Question: In a R Sweave file (.Rnw), when I compile the PDF using knitr, there are unwanted printing. Its hard to explain exactly whats going on. I'm thinking that it's a result of using the data.table package and dplyr package but I haven't been able to find any other examples of this. However, I'm not even exactly sure what I could search for.
Here's a screenshot of the issue:

I honestly don't really know what else to say except that I would like to figure out how to get rid of it. If someone thinks this is a simple problem, instead of just downvoting, could you point me in the right direction of where to do some research on this?
'''
\documentclass[11pt]{article}
\usepackage[sc]{mathpazo}
\usepackage[T1]{fontenc}
\usepackage{geometry}
\geometry{verbose,tmargin=2cm,bmargin=2cm,lmargin=2cm,rmargin=2cm}
\setcounter{secnumdepth}{2}
\setcounter{tocdepth}{2}
\setlength{\parindent}{0in}
\usepackage{url}
\usepackage[unicode=true,pdfusetitle,
bookmarks=true,bookmarksnumbered=true,bookmarksopen=true,bookmarksopenlevel=2,
breaklinks=false,pdfborder={0 0 1},backref=false,colorlinks=false]
{hyperref}
\hypersetup{
pdfstartview={XYZ null null 1}}
\usepackage{breakurl}
\usepackage{longtable}
\begin{document}
<<setup, include=FALSE, cache=FALSE>>=
library(knitr)
library(stringr)
library(RODBC)
library(plyr)
library(reshape2)
library(ggplot2)
library(grid)
library(data.table)
rw1 <- c("File1", "File1", "File1", "File2", "File2", "File2", "File3", "File3", "File3", "File1", "File1", "File1", "File2", "File2", "File2", "File3", "File3", "File3", "File1", "File1", "File1", "File2", "File2", "File2", "File3", "File3", "File3")
rw2 <- c("0.01", "0.01", "0.01", "0.01", "0.01", "0.01", "0.01", "0.01", "0.01", "0.02", "0.02", "0.02", "0.02", "0.02", "0.02", "0.02", "0.02", "0.02", "0.03", "0.03", "0.03", "0.03", "0.03", "0.03", "0.03", "0.03", "0.03")
rw3 <- c("Time", "Size", "Final", "Time", "Size", "Final", "Time", "Size", "Final", "Time", "Size", "Final", "Time", "Size", "Final", "Time", "Size", "Final", "Time", "Size", "Final", "Time", "Size", "Final", "Time", "Size", "Final")
rw4 <- c(123, 456, 789, 312, 645, 978, 741, 852, 963, 369, 258, 147, 753, 498, 951, 753, 915, 438, 978, 741, 852, 963, 369, 258, 147, 753, 498)
rw5 <- c("01/01/12", "01/01/12", "01/01/12", "01/01/12", "01/01/12", "01/01/12", "01/01/12", "01/01/12", "01/01/12", "01/01/12", "01/01/12", "01/01/12", "01/01/12", "01/01/12", "01/01/12", "01/01/12", "01/01/12", "01/01/12", "01/01/12", "01/01/12", "01/01/12", "01/01/12", "01/01/12", "01/01/12", "01/01/12", "01/01/12", "01/01/12")
rw6 <- c(1, 1, 1, 1, 1, 1, 1, 1, 1, 2, 2, 2, 2, 2, 2, 2, 2, 2, 3, 3, 3, 3, 3, 3, 3, 3, 3)
rw7 <- c("Iteration", "Iteration", "Iteration", "Iteration", "Iteration", "Iteration", "Iteration", "Iteration", "Iteration", "Iteration", "Iteration", "Iteration", "Iteration", "Iteration", "Iteration", "Iteration", "Iteration", "Iteration", "Release", "Release", "Release", "Release", "Release", "Release", "Release", "Release", "Release")
rw8 <- c("None", "None", "None", "None", "None", "None", "None", "None", "None", "None", "None", "None", "None", "None", "None", "None", "None", "None", "Cannot Connect to Database", "None", "None", "None", "None", "None", "None", "None", "None")
Testdf = data.frame(rw1, rw2, rw3, rw4, rw5, rw6, rw7, rw8)
colnames(Testdf) <- c("FileName", "Version", "Category", "Value", "Date", "Number", "Build", "Error")
@
\title{Report}
\author{Current version}
\maketitle
\section{Report Summary}
This report documents the results
<<Benchmarks,echo=FALSE>>=
library(ggplot2)
# library(data.table)
library(dplyr)
versions<-unique(Testdf[order(Testdf$Number), ][,2])
# Testdf %<>%
# group_by(FileName) %>%
# mutate(Benchmark = Value[which(Category == "Time" & Number == min(Number))]) %>%
# ungroup()
setDT(Testdf)
Testdf[, Benchmark := Value[which.min(Number[Category == "Time"])], by = FileName]
Testdf$Version<-factor(Testdf$Version, levels = versions)
Testdf$Deviation<-Testdf$Value- Testdf$Benchmark
Testdf$DeviationP<-(Testdf$Value- Testdf$Benchmark)/Testdf$Benchmark
g<-ggplot(subset(Testdf, Category == 'Time') , aes(color = Value, x = Version, y = DeviationP, group = FileName)) +
geom_line(size=.25) + geom_point(aes(shape = Build), size = 1.5) +
scale_shape_manual(values=c(1,15)) + stat_summary(fun.y=sum, geom="line") +
ylab("Run Time Deviation from Benchmark (min)") +
scale_colour_gradient(name = 'Run Time (min)',low = 'blue', high = 'red') +
coord_cartesian(ylim=c(-105,105)) +
theme(axis.text.x = element_text(size = 10, angle = 90, vjust = .5)) + theme(axis.title.y = element_text(vjust = 1)) +
theme(axis.title.x = element_text(vjust = -0.1)) + theme(plot.margin=unit(c(0,0,0,0),"mm"))
g
@
\end{document}
'''
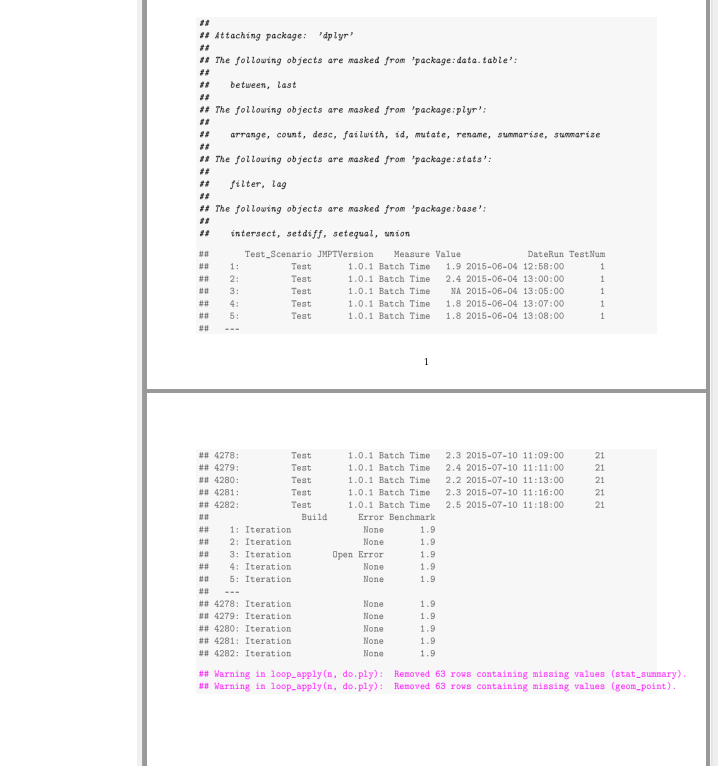
Answer: There are two things going on here. The table that's printing out is from your line:
'''
Testdf[, Benchmark := Value[which.min(Number[Category == "Time"])], by = FileName]
'''
That line both assigns the 'Benchmark' column returns the modified table. You can fix it two ways:
1. Assign the output to the same variable (or another, doesn't actually matter): Testdf <- Testdf[, Benchmark := Value[which.min(Number[Category == "Time"])], by = FileName]
2. Avoid any results ever printing by adding results = 'hide' to the header of that knitr chunk: <<Benchmarks,echo=FALSE, results = 'hide'>>=
---
The black messages in italics are package startup messages from 'library(dplyr)'. Again, two choices of how to fix it:
1. Hide just those messages by changing your dplyr-loading line to: suppressPackageStartupMessages(library(dplyr))
2. Hide all messages in the chunk by adding message = FALSE to the head of that chunk: <<setup, include=FALSE, cache=FALSE, message=FALSE>>=
In both cases, note that you can change the default in all chunks by adding a chunk at the start with:
'''
<<set_defaults, echo = FALSE>>=
knitr::opts_chunk$set(message = FALSE, results = 'hide')
@
'''